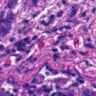
Metastatic tissue present: yes